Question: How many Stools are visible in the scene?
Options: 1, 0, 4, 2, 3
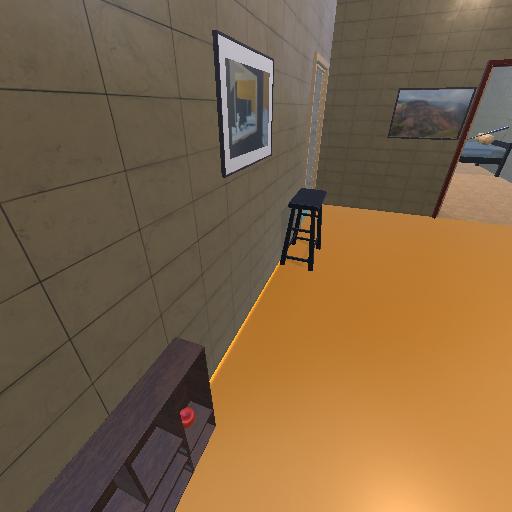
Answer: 1